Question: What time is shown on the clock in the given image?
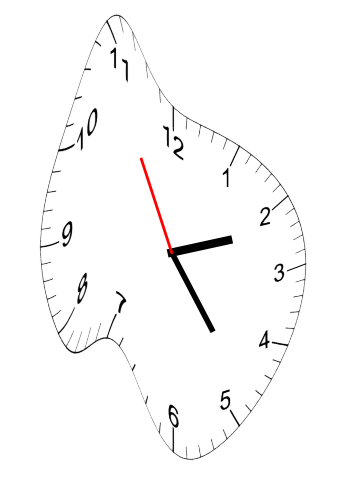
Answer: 02:23:55